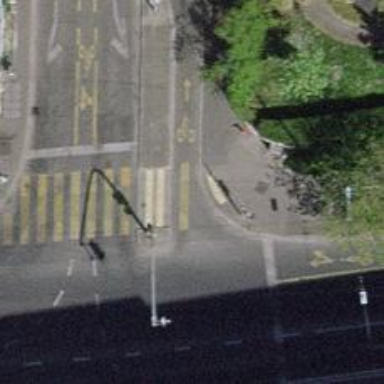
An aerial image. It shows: Road crossing with traffic signals.